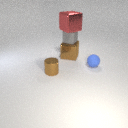
large brown metal cube below small gray rubber cube